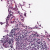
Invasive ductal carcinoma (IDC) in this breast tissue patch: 0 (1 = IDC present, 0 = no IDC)